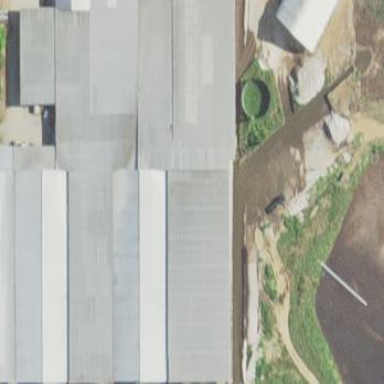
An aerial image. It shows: Cowshed building.